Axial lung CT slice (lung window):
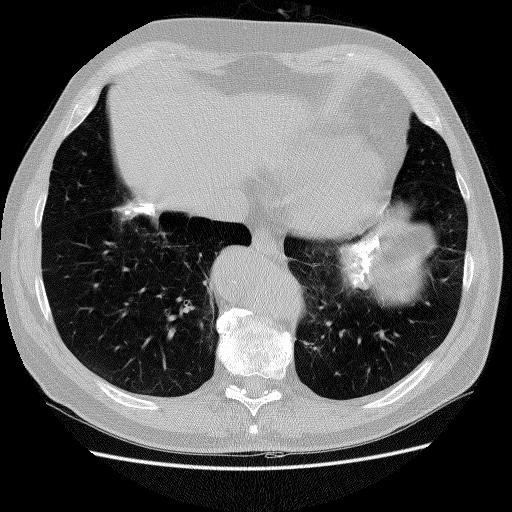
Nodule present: no